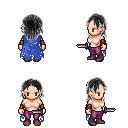
a pixel art fantasy rpg character, female body template, human, light skin, blue tattered cape, magenta pants, gray long hairstyle, cloth bracers, maroon shoes, dagger, four views (front, back, left, right), 2x2 character sprite sheet, small pixel art, hard edges, no anti-aliasing